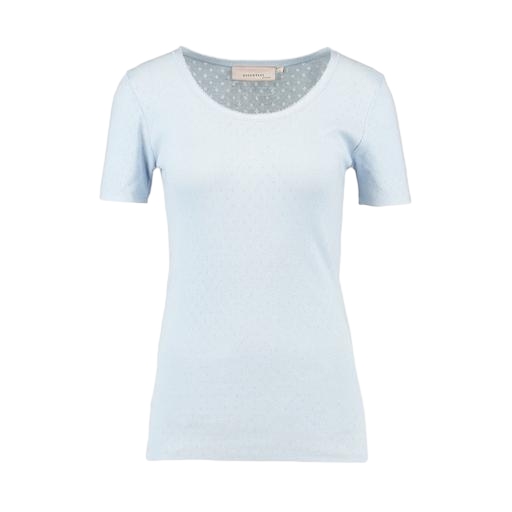
blue t-shirt only macy, blue short-sleeve top only macy, t-shirt classique light blue, white background